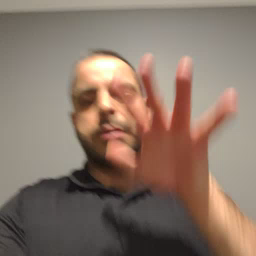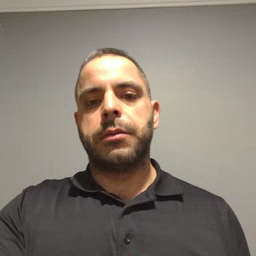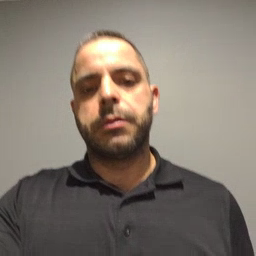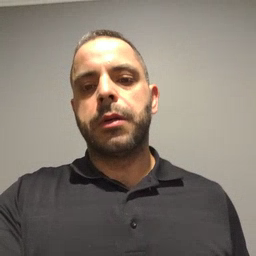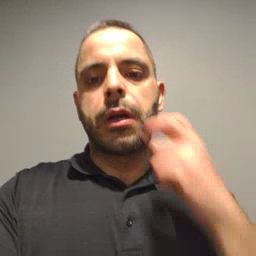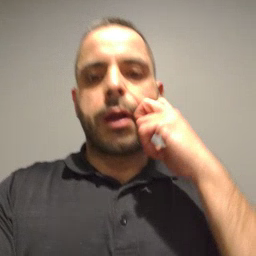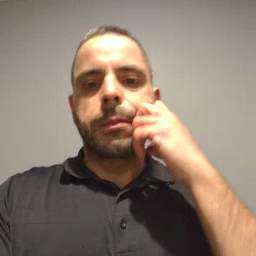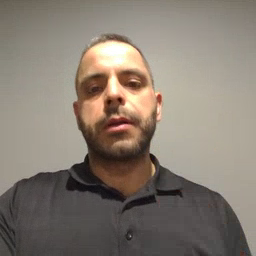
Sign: gum